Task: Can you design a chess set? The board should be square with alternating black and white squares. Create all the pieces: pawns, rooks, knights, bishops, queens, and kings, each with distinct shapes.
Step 1497:
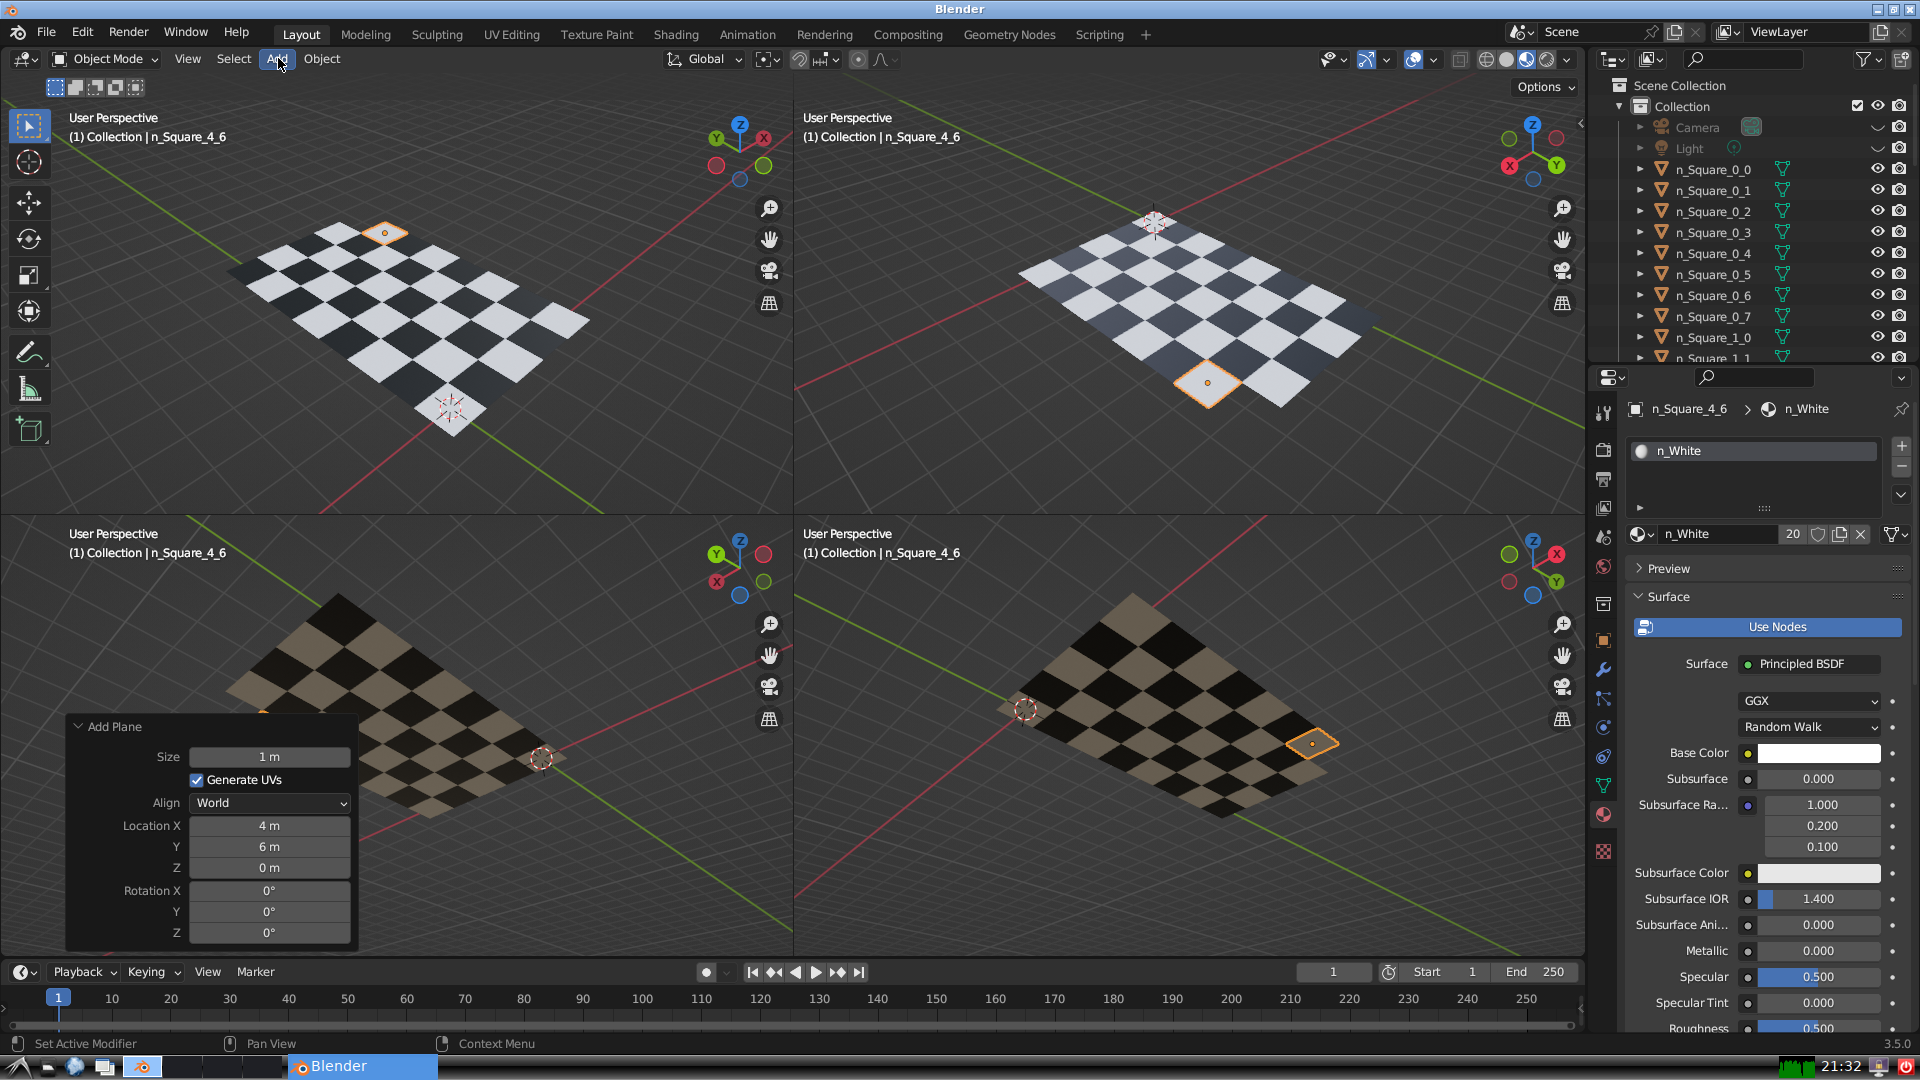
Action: click: no